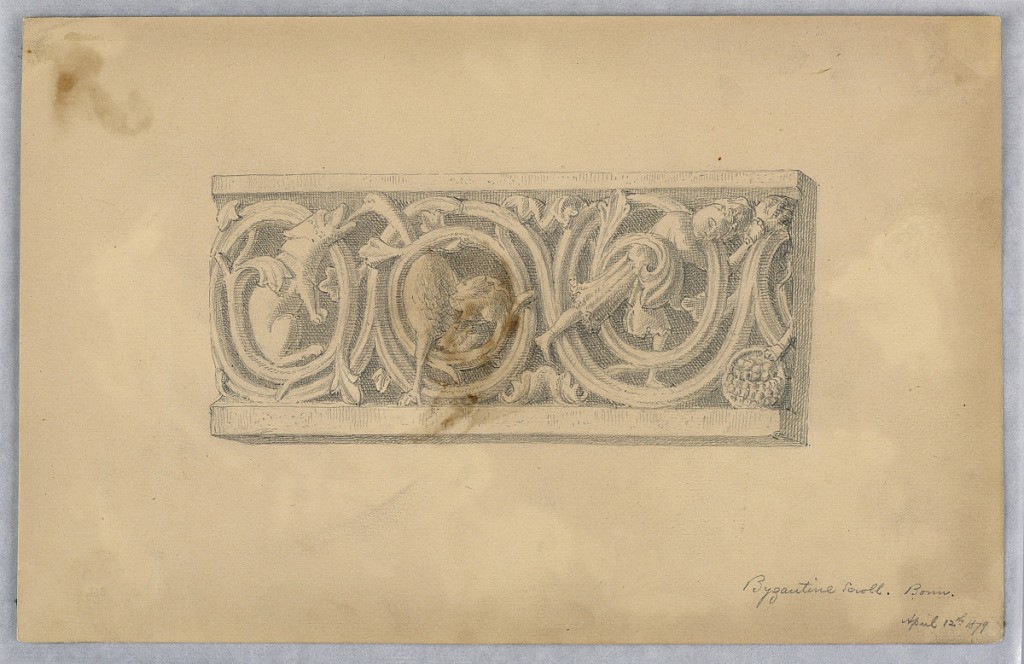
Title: Byzantine Scroll—Bonn
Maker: Arnold William Brunner, American, 1857–1925
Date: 1879
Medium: Graphite on beige paper
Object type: Drawing
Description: Study of a relief panel or border. Left, bird facing left with beak inside dog's mouth. Right figure running, right corner of panel or border is a basket filled with food and an arm.